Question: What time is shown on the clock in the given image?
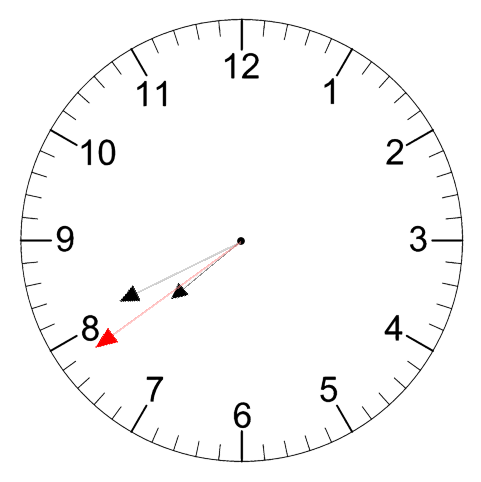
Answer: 07:40:39